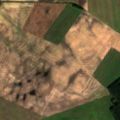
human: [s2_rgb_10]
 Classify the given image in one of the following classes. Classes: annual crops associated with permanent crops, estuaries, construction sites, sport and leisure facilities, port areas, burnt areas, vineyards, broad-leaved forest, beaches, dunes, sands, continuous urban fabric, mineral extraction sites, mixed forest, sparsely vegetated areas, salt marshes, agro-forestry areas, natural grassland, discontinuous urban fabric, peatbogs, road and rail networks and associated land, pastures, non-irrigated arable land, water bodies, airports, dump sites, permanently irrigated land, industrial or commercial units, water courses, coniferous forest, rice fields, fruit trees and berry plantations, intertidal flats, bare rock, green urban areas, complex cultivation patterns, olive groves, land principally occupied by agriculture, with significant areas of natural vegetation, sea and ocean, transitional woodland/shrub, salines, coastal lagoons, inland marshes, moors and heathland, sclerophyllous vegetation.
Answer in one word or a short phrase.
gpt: non-irrigated arable land, pastures, coniferous forest